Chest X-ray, AP view. Patient: 68 years old, sex F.
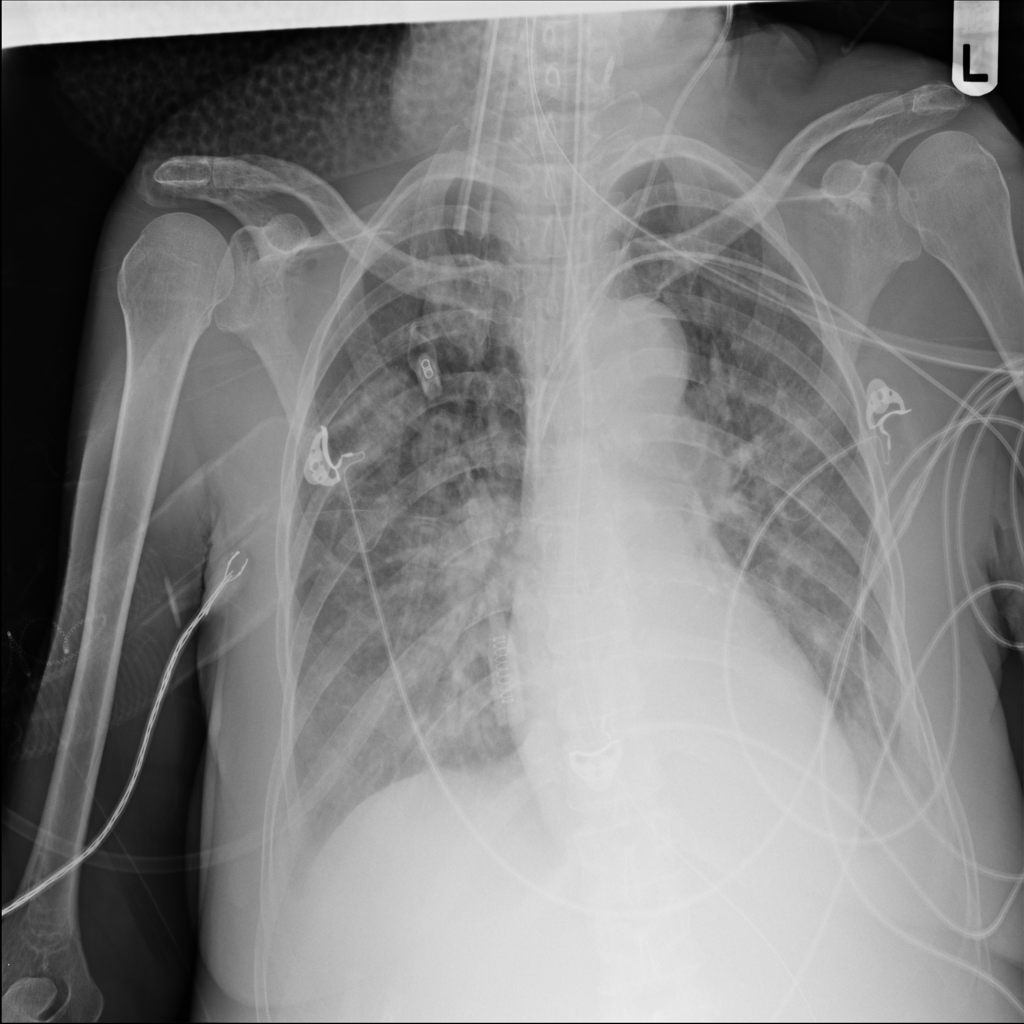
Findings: No Finding